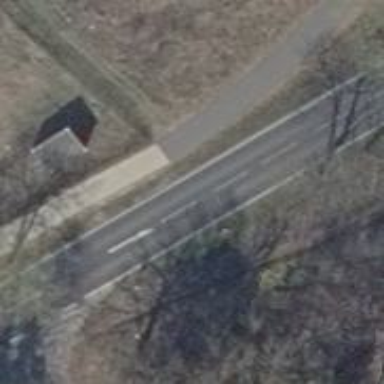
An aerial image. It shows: Asphalt path.